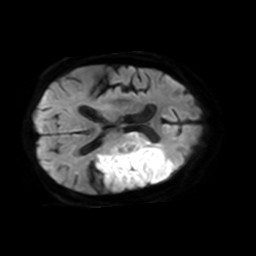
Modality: TRACE
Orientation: axial
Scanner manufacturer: philips
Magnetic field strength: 3 T
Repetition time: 3.135 s
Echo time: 0.076 s